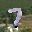
Label: 7